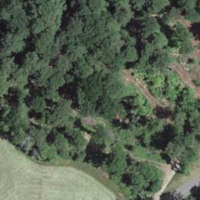
EUNIS habitat code: 41
Species observed at this site:
Mercurialis perennis